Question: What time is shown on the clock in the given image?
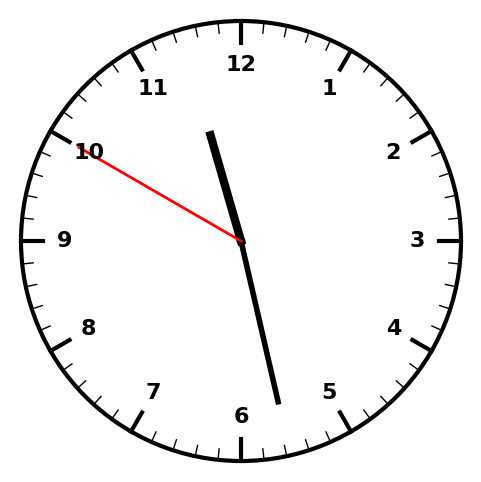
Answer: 11:27:50